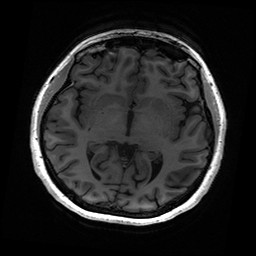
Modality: T1w
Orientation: sagittal